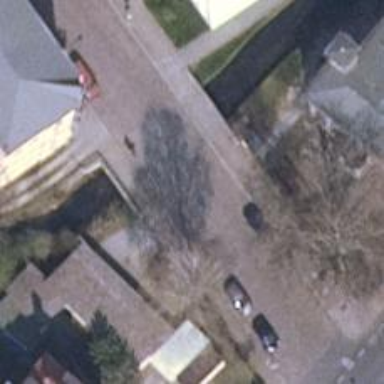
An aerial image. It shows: Residential road with paved surface. The road crosses over bridge with sidewalks on both sides.